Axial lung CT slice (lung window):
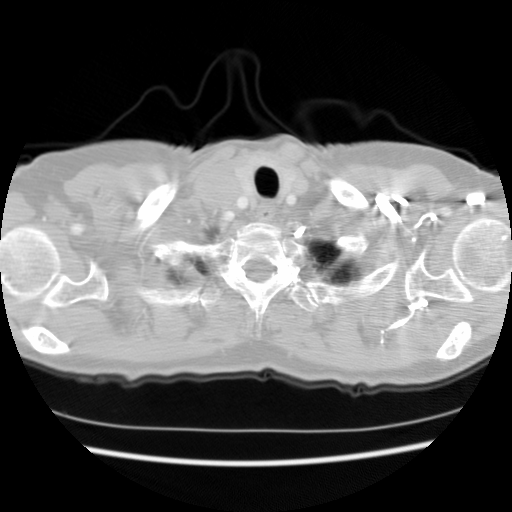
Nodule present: no